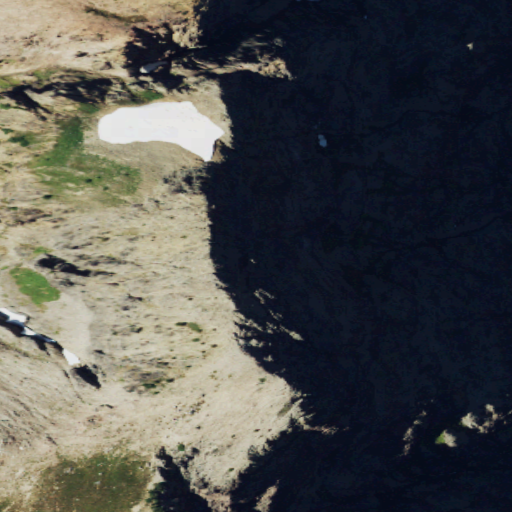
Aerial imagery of mountain in Washington named Johnson Peak containing only barren land